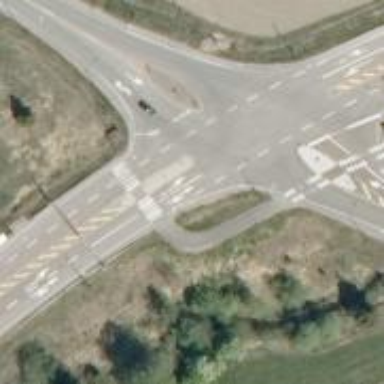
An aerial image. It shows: Uncontrolled crossing with pedestrian island.